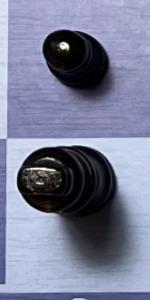
Label: King_Black